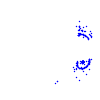
Particle: kaon